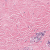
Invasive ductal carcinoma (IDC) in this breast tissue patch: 0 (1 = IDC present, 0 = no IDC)